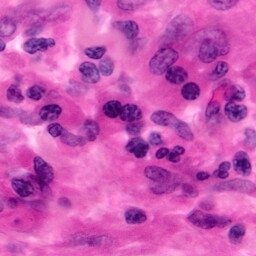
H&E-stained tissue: Pancreatic